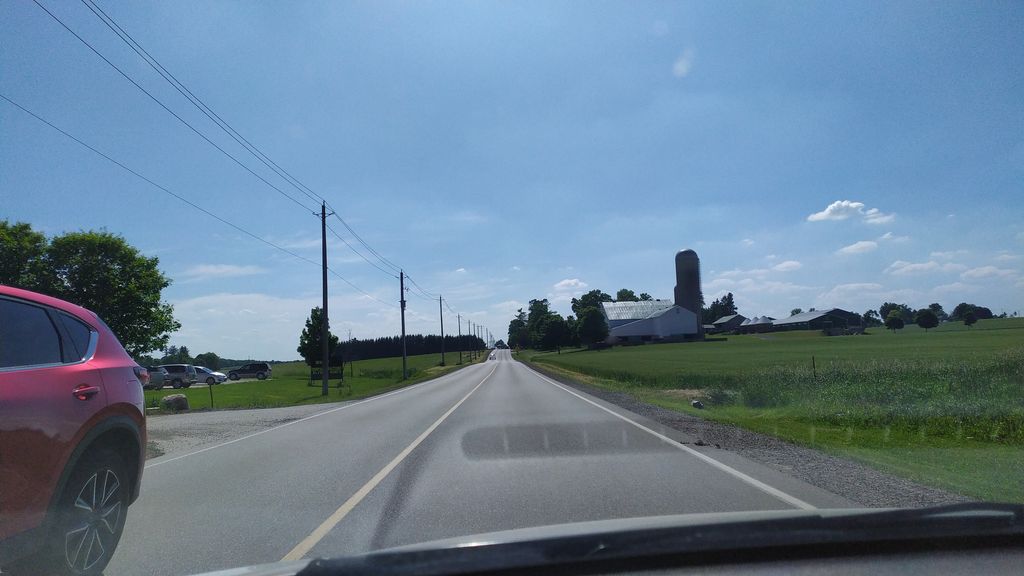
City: kitchener-waterloo